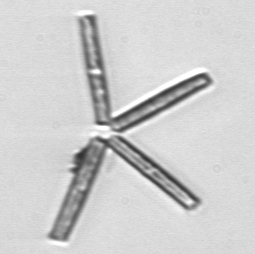
Label: Thalassionema